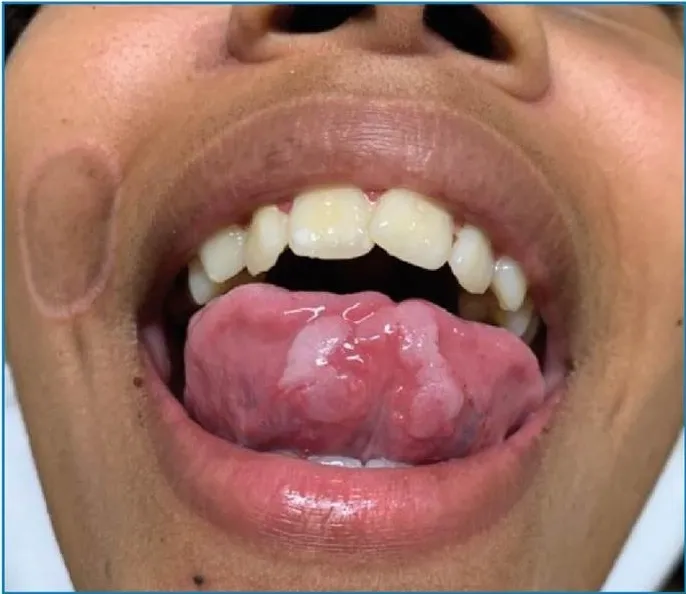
Whitish and confluent plaques on the ventral side of the tongue.
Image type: medical_photograph (oral_photograph)